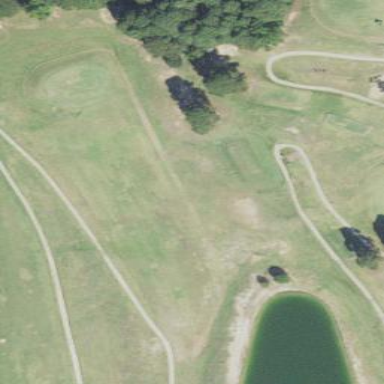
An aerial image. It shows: Scenic golf fairway.